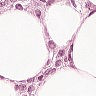
Metastatic tissue present: yes